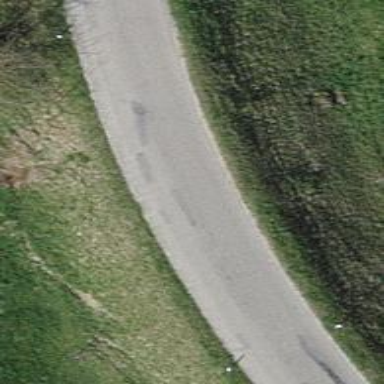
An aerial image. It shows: Tertiary road.